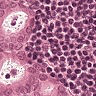
Metastatic tissue present: yes